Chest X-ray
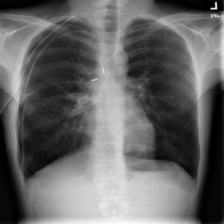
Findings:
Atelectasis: negative
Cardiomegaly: negative
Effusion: negative
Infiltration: negative
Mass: negative
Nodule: negative
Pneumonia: negative
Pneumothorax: positive
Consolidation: negative
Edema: negative
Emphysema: negative
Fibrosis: negative
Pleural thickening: negative
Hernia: negative